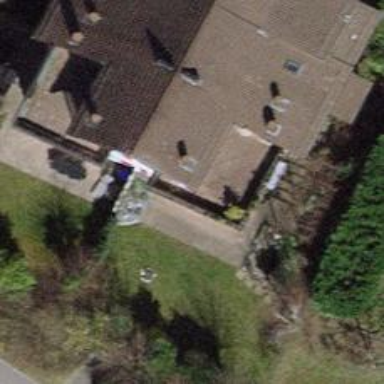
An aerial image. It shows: Semi-detached house.